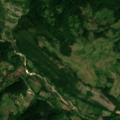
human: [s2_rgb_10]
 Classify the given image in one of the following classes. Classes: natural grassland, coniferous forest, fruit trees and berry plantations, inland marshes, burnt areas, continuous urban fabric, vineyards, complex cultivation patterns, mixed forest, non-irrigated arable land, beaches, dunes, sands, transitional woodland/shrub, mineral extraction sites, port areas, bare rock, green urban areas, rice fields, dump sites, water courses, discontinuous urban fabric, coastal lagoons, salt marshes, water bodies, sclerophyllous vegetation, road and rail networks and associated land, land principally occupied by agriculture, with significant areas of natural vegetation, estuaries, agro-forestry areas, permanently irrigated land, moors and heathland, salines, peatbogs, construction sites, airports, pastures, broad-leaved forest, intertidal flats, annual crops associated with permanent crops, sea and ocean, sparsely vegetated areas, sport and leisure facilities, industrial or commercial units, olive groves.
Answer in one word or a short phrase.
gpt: pastures, complex cultivation patterns, land principally occupied by agriculture, with significant areas of natural vegetation, broad-leaved forest, transitional woodland/shrub